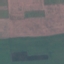
Land use / land cover: AnnualCrop